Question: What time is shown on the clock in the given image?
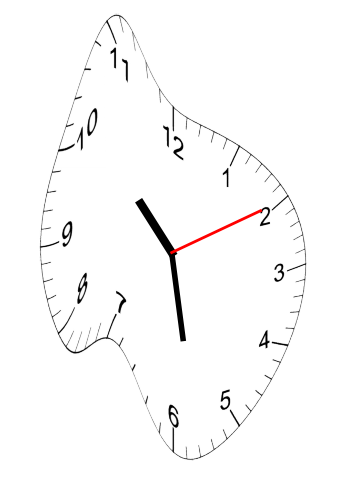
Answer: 10:28:10